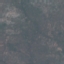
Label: HerbaceousVegetation